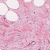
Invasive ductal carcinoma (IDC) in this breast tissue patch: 0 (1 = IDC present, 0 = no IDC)